Question: '''
<input type="text" placeholder="test" />
<input type="number" placeholder="test" />
'''
How do I style it?
'''
:-moz-placeholder {
color: red;
opacity: 1;
}
::-moz-placeholder {
color: red;
opacity: 1;
}
'''
Why doesn't the global placeholder work on it, even though firebug shows it's applied? Is it a bug, is it an intention?
<URL>

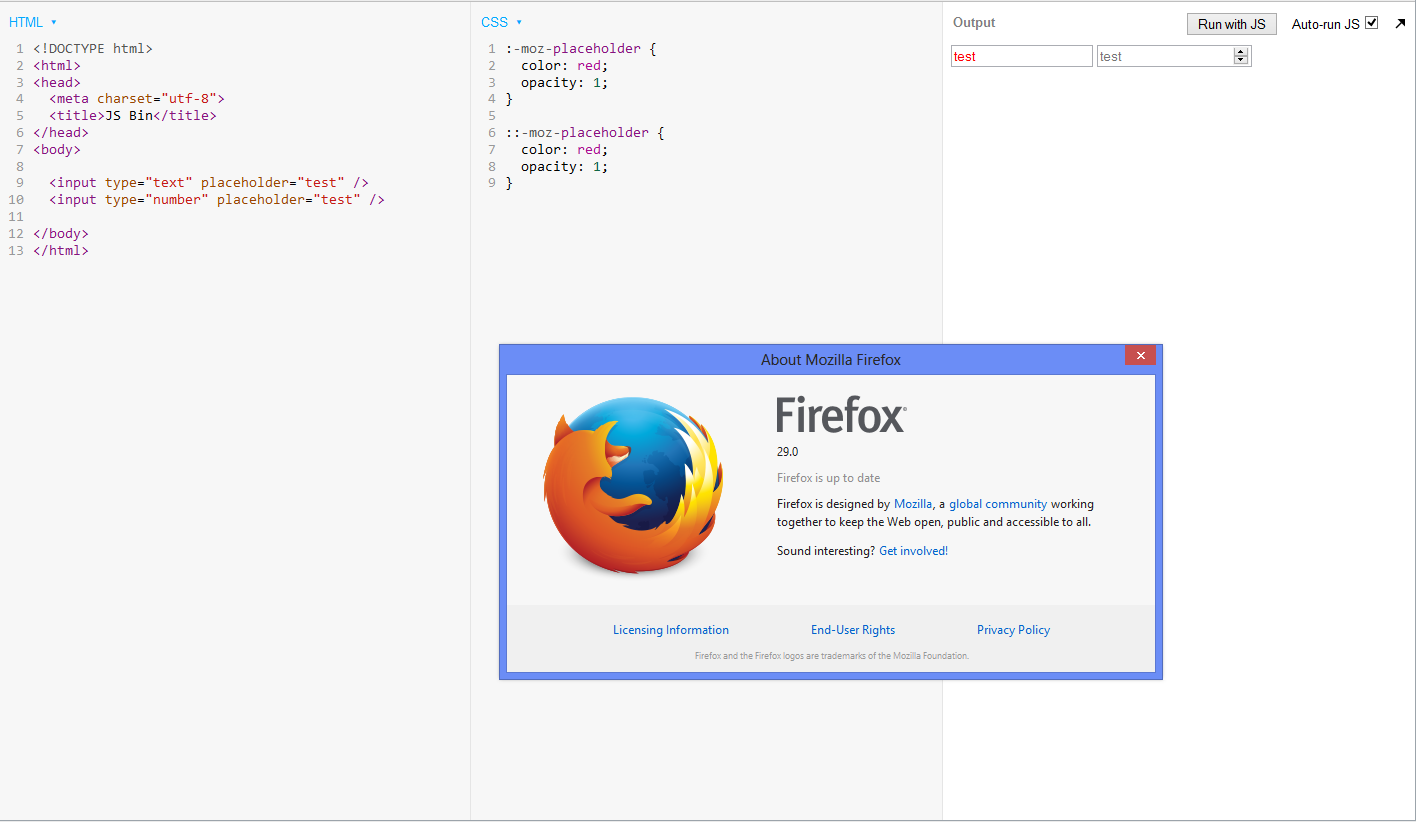
Answer: It's apparently a bug:
- <URL>
However, it seems to actually work for some users...